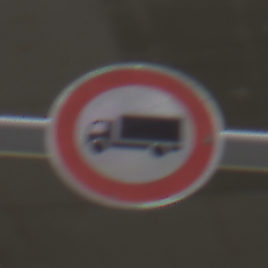
Verkehrszeichen: VerbotFuerKraftfahrzeugeUeberDreiKommaFuenfTonnen
Umgebung: Roofed, Urban
Tageszeit: Midday
Wetter: Overcast
Licht: Artificial
Jahreszeit: NotSpecified
Kontrast: MediumContrast